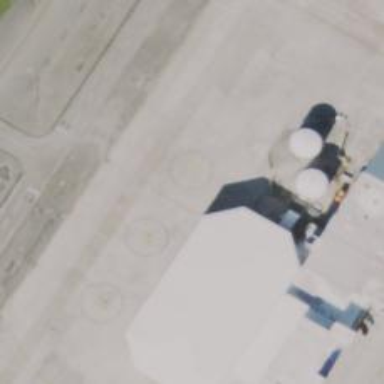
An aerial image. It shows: Image showing helipad at airport.